Question: I have a button inside of an accordion, like this:

I made the entire accordion head clickable by doing this:
'''
<accordion-heading ng-click="isopen=!isopen">
<div>
<span class="accordion-header">
<i class="pull-right glyphicon"
ng-class="{'glyphicon-chevron-down': accordionOpen,
'glyphicon-chevron-right': !accordionOpen}"></i>
</span>
<button class="delete-button" ng-click="remove()">Delete</button>
</div>
</accordion-heading>
'''
The problem I have is when I click the delete button, remove() is called AND the accordion open/closes.
Is there a way to stop the accordion header from opening/closing when I click the delete button?
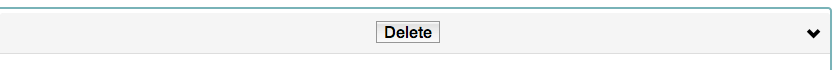
Answer: You can use '$event.preventDefault(); $event.stopPropagation();':
'''
<button class="delete-button" ng-click="
$event.preventDefault(); $event.stopPropagation(); remove()">Delete</button>
'''
The click event object is accessible in ng-click as '$event'. <URL> will stop the event from reaching the accordion-heading click handler.